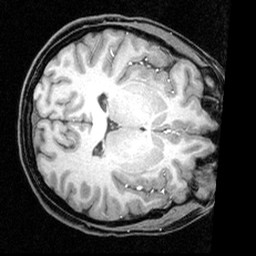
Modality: T1w
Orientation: axial
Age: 21
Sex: female